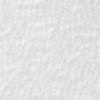
Label: no_change